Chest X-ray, AP view. Patient: 62 years old, sex F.
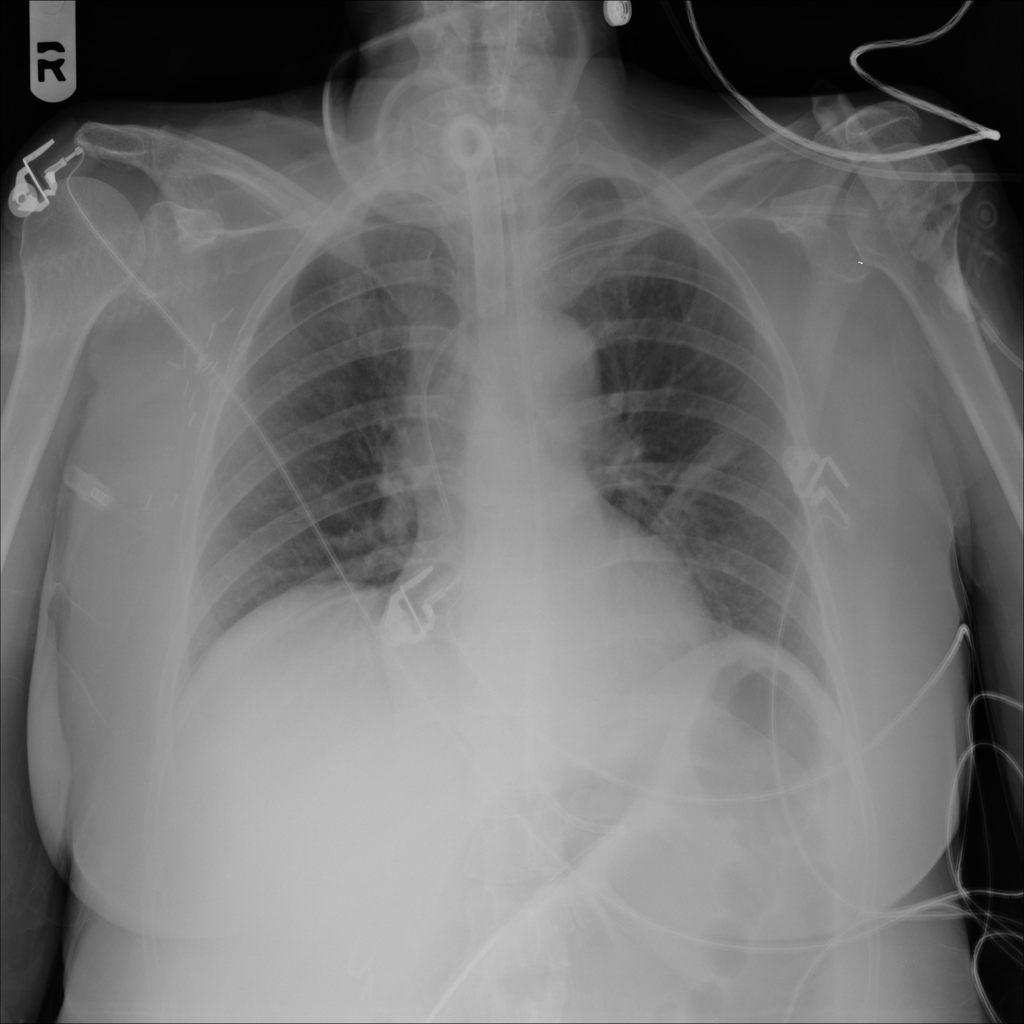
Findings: No Finding